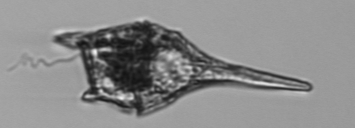
Label: Tripos_lineatus